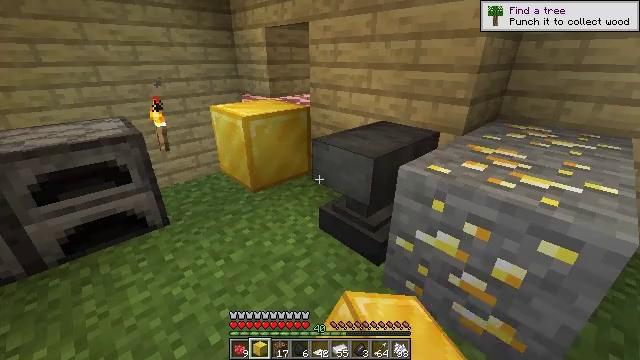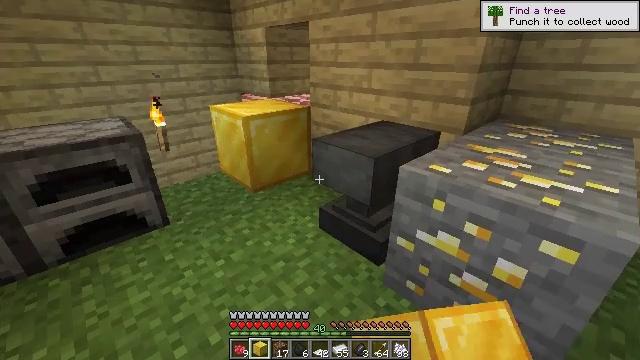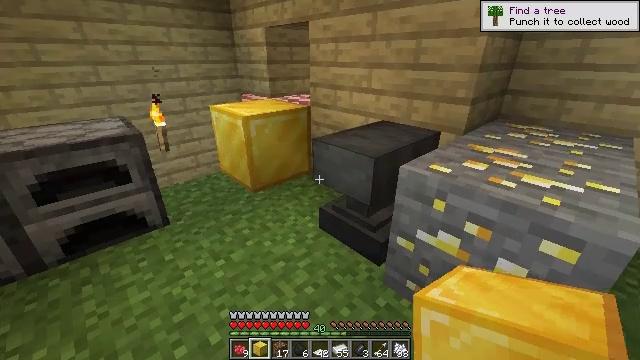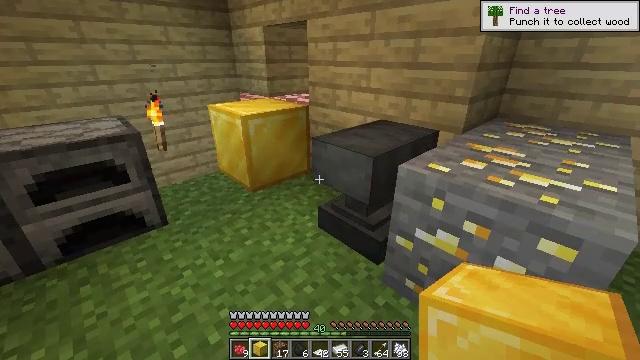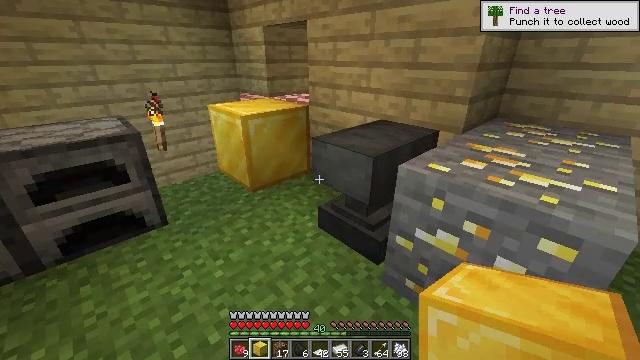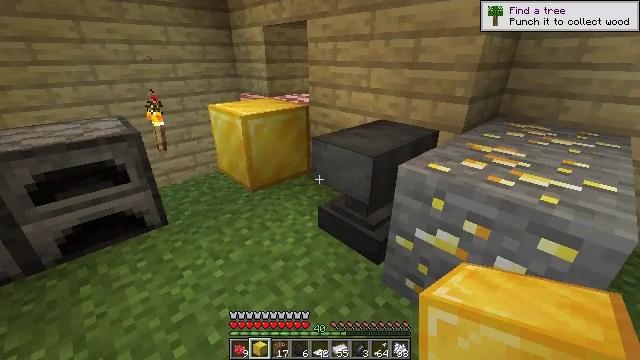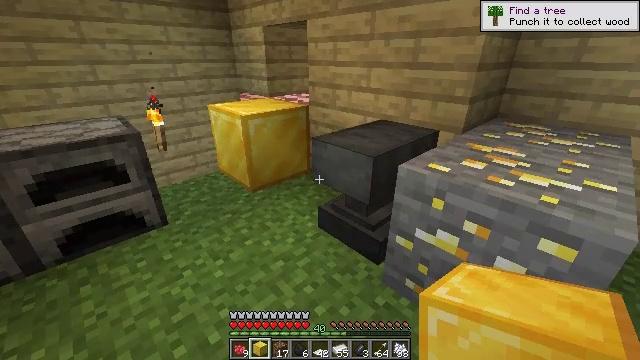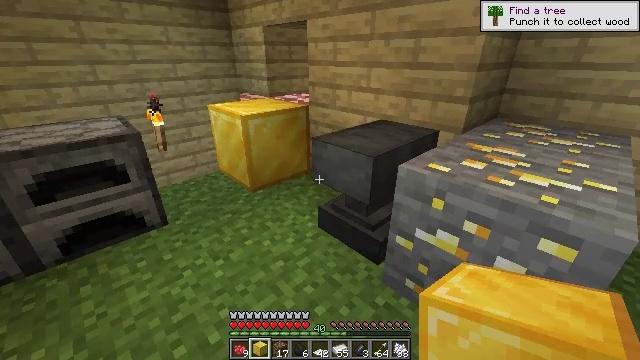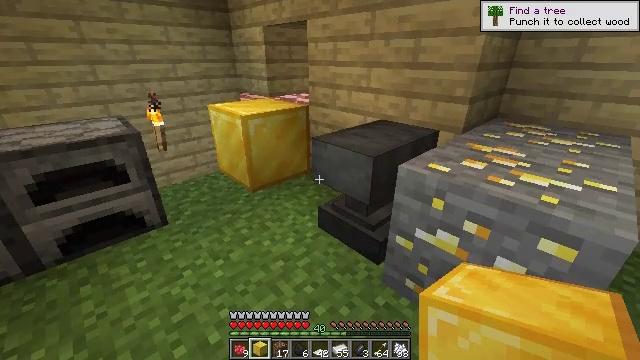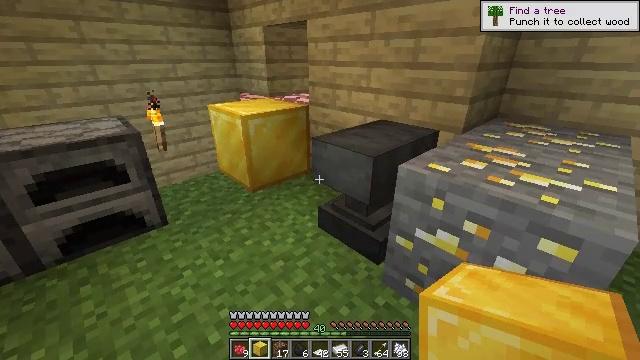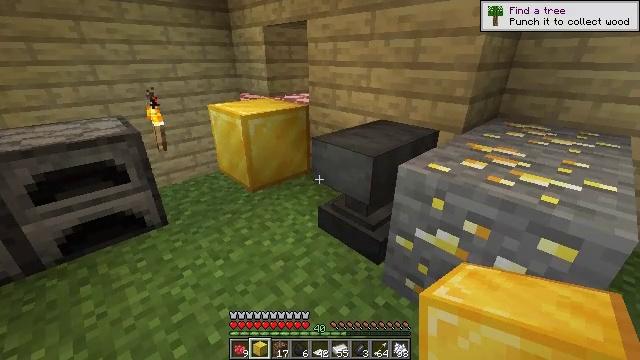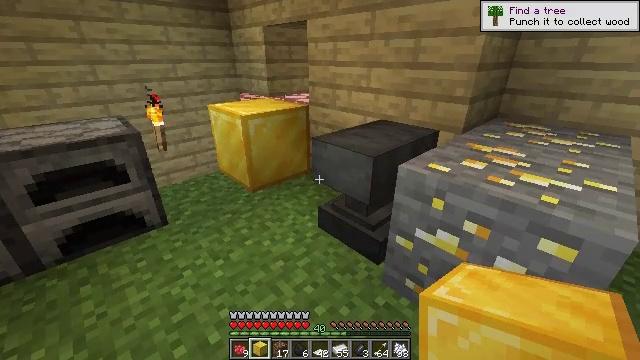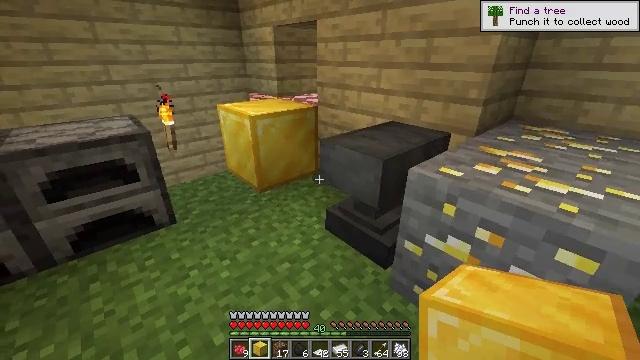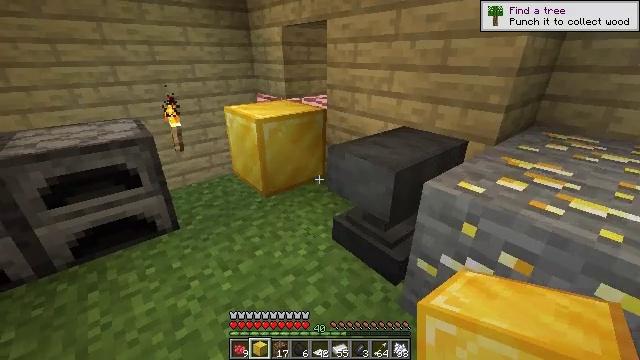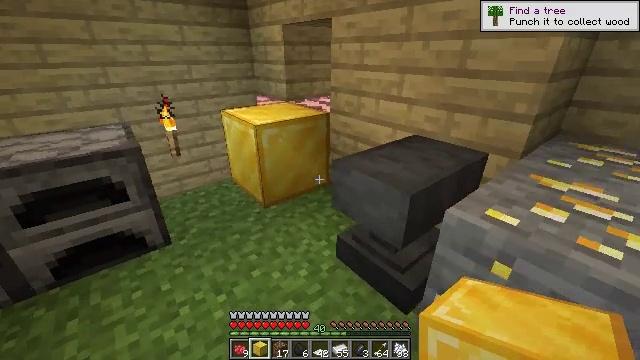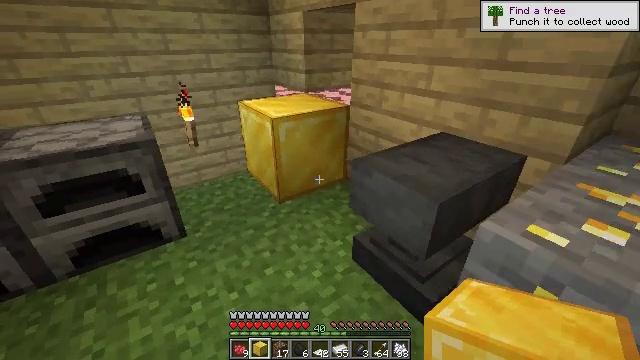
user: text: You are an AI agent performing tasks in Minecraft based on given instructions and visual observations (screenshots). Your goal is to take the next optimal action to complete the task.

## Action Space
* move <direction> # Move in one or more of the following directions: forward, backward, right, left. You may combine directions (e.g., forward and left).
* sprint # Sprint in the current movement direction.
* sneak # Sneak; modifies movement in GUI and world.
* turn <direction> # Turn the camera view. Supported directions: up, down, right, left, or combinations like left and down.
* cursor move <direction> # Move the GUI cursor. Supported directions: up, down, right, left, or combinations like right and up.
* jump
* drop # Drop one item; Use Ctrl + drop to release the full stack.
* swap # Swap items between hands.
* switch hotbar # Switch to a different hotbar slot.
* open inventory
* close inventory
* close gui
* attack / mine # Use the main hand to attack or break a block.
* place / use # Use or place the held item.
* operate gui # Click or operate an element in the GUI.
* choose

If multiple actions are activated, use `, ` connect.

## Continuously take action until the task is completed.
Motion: motion action
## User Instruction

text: Mine the gold block with a pickaxe.
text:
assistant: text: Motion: no_op
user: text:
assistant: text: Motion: no_op
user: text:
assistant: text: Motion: no_op
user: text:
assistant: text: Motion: no_op
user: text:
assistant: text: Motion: no_op
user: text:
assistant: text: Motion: no_op
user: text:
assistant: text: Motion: no_op
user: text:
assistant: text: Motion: no_op
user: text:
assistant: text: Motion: no_op
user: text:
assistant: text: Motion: no_op
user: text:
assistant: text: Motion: no_op
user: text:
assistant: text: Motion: move forward, turn left
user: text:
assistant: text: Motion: move forward, turn left
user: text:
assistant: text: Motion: move forward
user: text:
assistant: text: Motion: move forward, turn left and down
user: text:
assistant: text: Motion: move forward, turn left and down
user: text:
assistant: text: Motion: move forward
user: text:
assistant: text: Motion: move forward
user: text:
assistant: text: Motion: no_op
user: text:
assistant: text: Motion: turn right and down
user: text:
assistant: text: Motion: turn right and down
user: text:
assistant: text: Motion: turn right
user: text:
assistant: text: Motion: no_op
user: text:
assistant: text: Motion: no_op
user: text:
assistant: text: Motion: no_op
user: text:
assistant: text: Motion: turn left and up
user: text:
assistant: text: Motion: turn left and up
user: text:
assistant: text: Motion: turn left and up
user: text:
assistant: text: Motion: turn left and up
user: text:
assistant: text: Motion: turn left